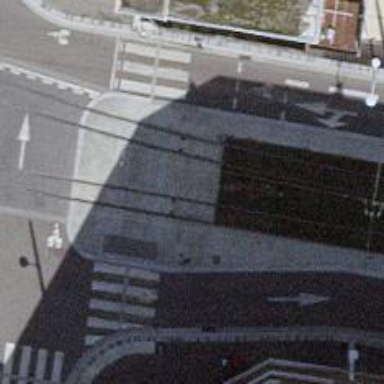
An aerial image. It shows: Tram crossing on the railway.